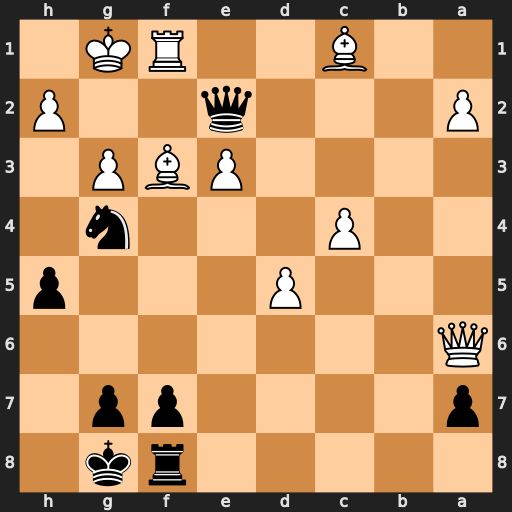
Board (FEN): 5rk1/p4pp1/Q7/3P3p/2P3n1/4PBP1/P3q2P/2B2RK1
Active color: b
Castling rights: -
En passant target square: -
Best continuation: Qxh2#